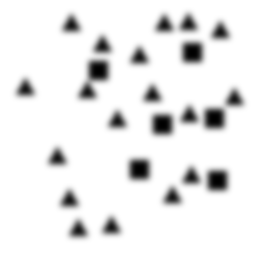
Squares: 6
Triangles: 18
Stars: 0
Total shapes: 24